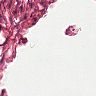
Metastatic tissue present: no